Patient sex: M
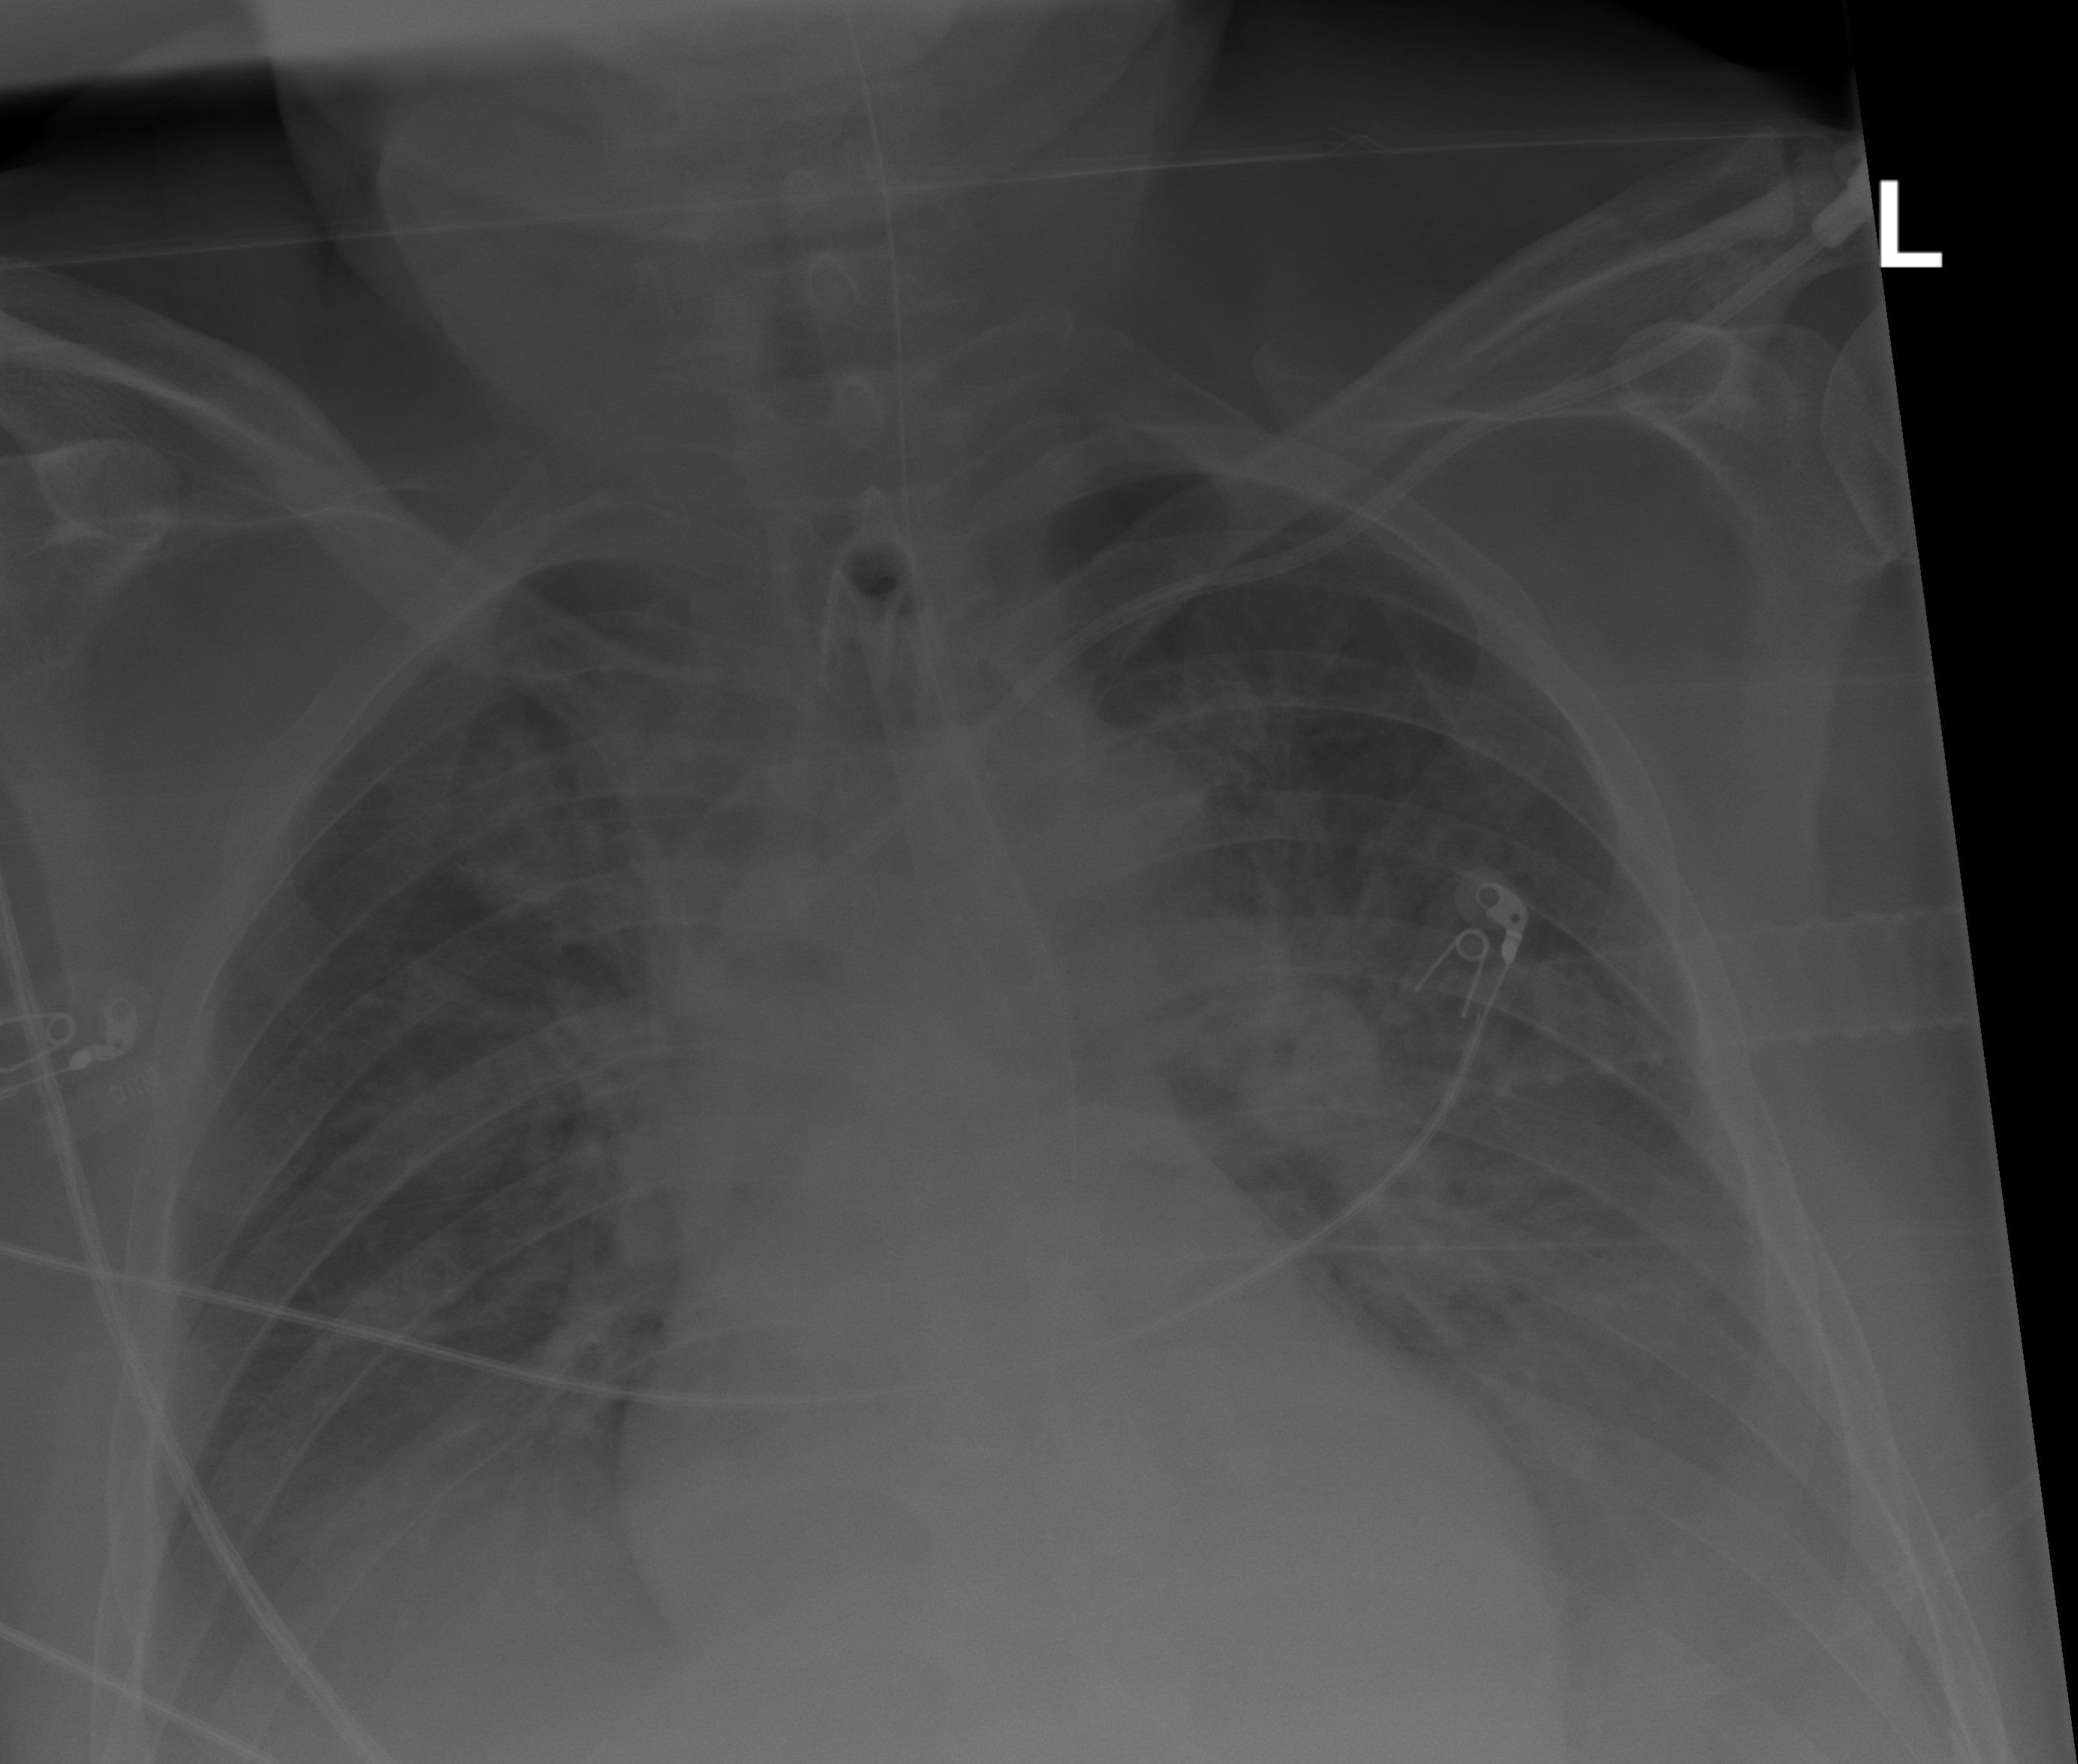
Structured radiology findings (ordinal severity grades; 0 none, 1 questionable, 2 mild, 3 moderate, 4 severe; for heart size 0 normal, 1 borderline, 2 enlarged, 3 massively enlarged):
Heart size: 1
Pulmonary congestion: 1
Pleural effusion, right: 2
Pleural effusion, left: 3
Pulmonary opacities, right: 1
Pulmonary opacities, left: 1
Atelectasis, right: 2
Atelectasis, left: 2